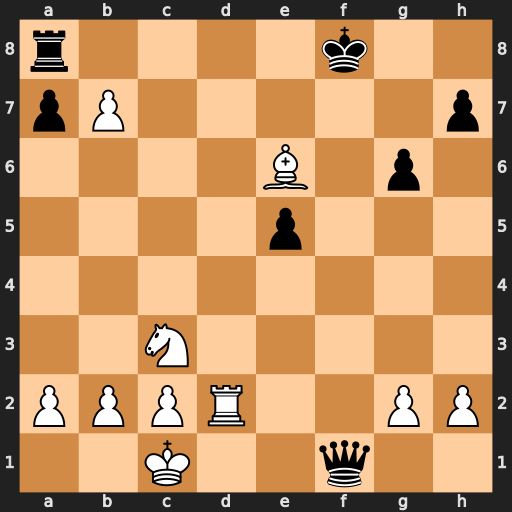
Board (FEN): r4k2/pP5p/4B1p1/4p3/8/2N5/PPPR2PP/2K2q2
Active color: w
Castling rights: -
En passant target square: -
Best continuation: Nd1 Rb8 Rf2+ Qxf2 Nxf2